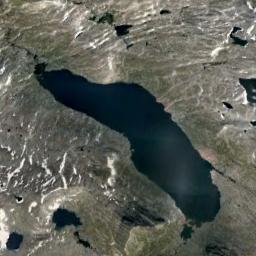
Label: lake